Current action and preconditions to check: trajectory_clear

Your task: For each precondition in the list above, predict whether it will hold at this action.

Consider the current scene as observed from the mobile robot's camera, and analyze the predicted future states of all dynamic agents (e.g., people, animals, vehicles, or any moving entities) within the NEXT SECOND.

IMPORTANT: Only answer "very likely" if you are absolutely certain—based on strong, clear evidence—that a dynamic agent will violate the precondition in the predicted future state. Do NOT answer "very likely" for unlikely, ambiguous, or low-probability risks.

Ask yourself for each precondition: Is there a high probability, with clear and convincing evidence, that the predicted future states of any dynamic agent will interfere with the predicted future state of the currently executing action within the NEXT SECOND, causing that precondition to fail?

Assess the risk level based on these predictions. Use "likely" or "very likely" if motions create a clear risk of interference.

Use "neutral" or "improbable" if agents are nearby but their predicted paths are clearly diverging or non-conflicting.

Failure Risk Categories: "very improbable", "improbable", "neutral", "likely", "very likely"

Answer Format: Output ONLY the probability_of_failure value from these categories: "very improbable", "improbable", "neutral", "likely", "very likely"

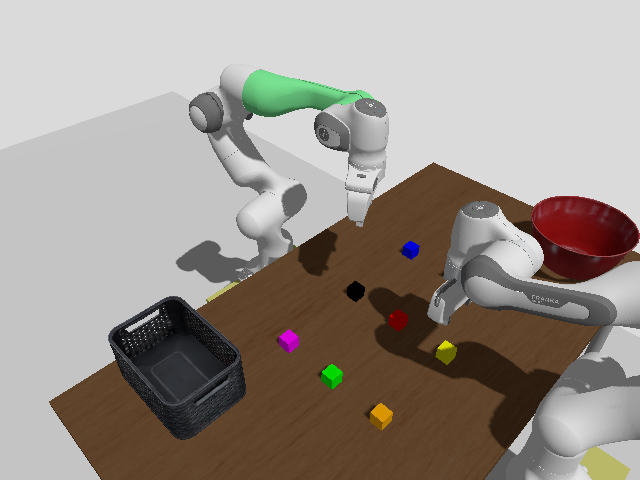

Answer: very improbable